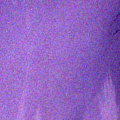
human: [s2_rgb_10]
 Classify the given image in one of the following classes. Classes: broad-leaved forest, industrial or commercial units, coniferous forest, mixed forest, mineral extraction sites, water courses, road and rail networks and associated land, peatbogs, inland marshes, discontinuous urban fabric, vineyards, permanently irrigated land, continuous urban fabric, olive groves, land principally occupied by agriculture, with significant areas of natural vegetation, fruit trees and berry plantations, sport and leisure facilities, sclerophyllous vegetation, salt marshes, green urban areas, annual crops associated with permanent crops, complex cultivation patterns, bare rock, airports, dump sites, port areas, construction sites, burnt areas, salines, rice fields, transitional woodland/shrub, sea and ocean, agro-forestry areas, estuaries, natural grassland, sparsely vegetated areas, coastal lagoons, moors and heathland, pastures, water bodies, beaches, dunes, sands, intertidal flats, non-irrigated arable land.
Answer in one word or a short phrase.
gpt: water bodies